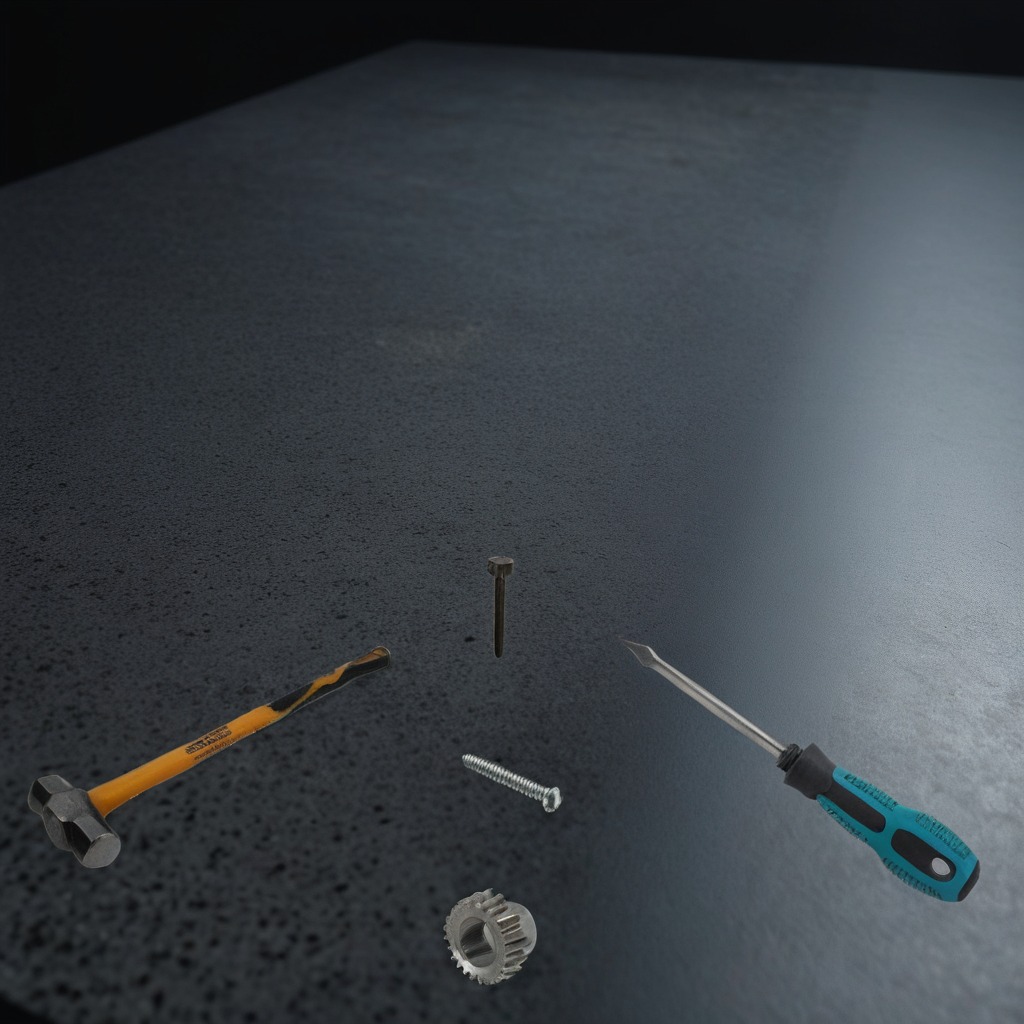
A steel gear with teeth, a hammer, an iron nail, a metal machine screw, and a screwdriver are lying on the clean granite table inside a workshop at night.